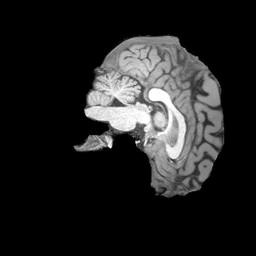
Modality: T1w
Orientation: sagittal
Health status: healthy